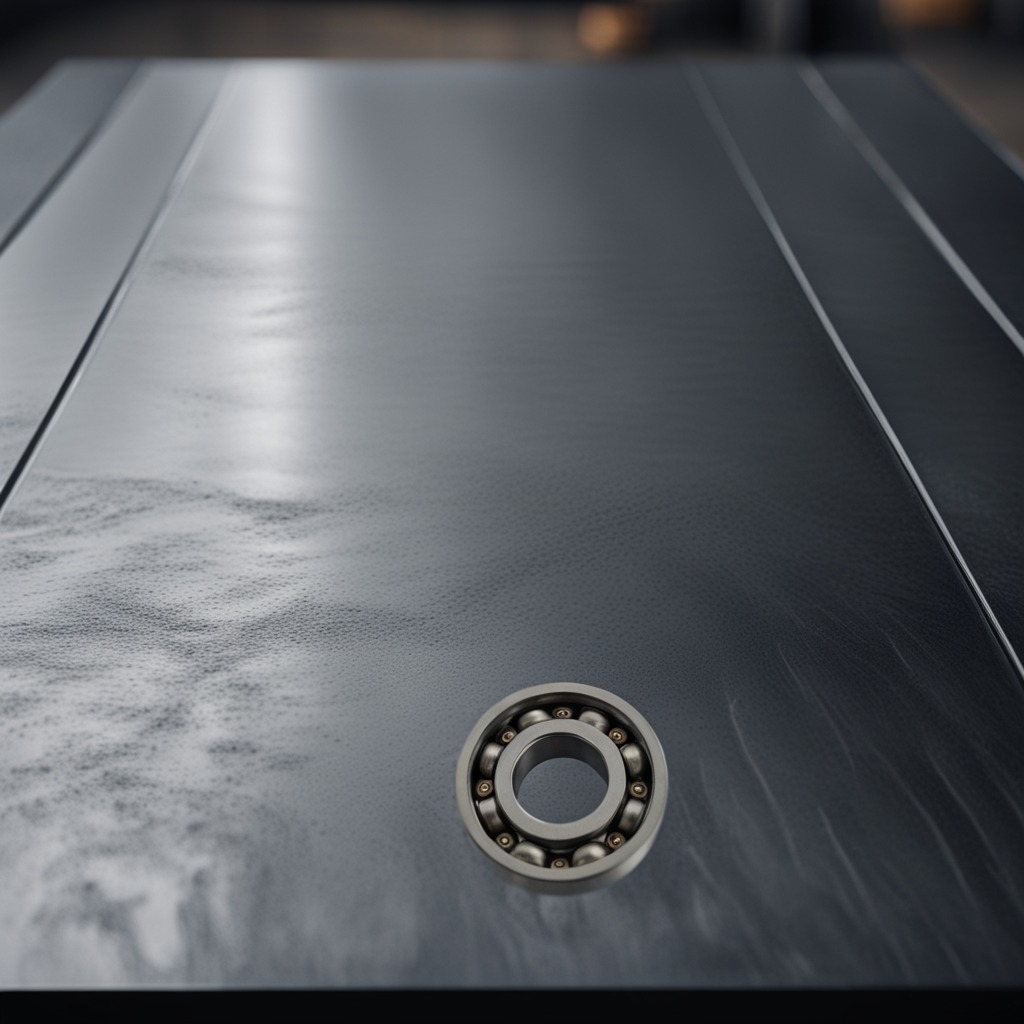
A metal ball bearing is lying on the cold steel table in a mining workshop.